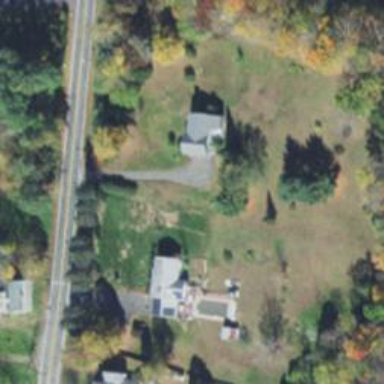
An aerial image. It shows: Driveway.